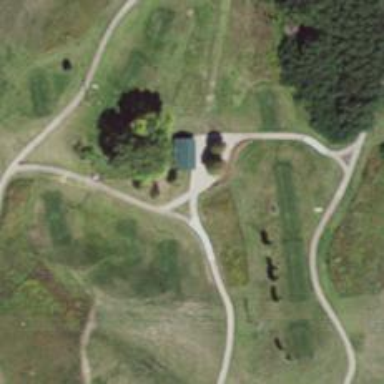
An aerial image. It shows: Golf cartpath that is also road path.